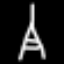
Label: The Eiffel Tower